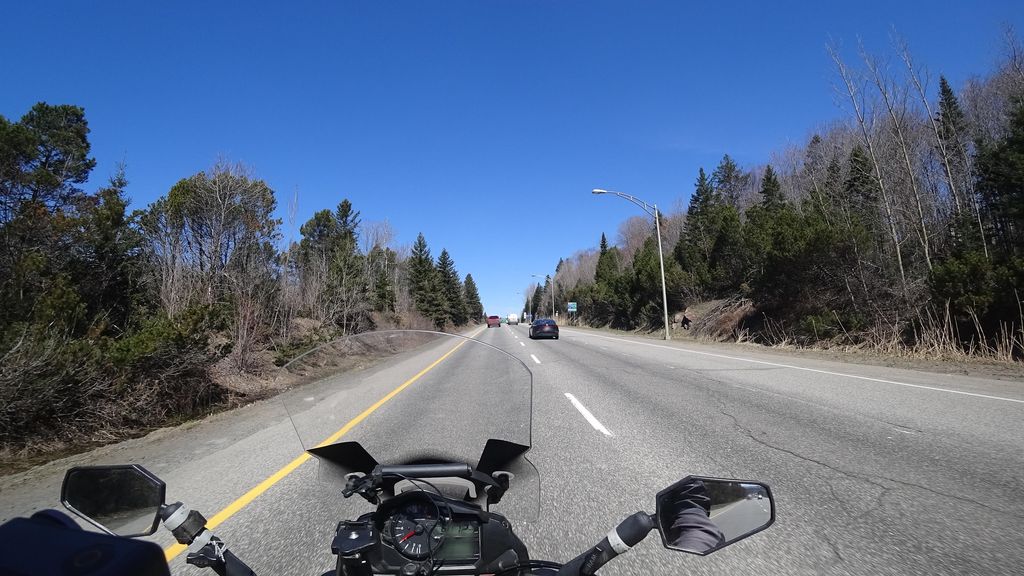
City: quebec_city